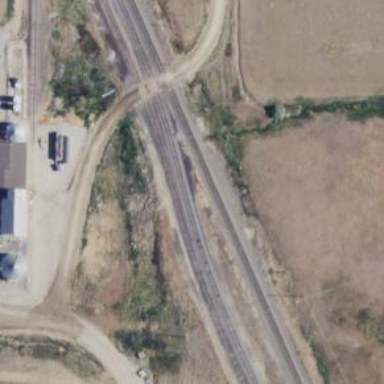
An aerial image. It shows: Railway siding with rails.